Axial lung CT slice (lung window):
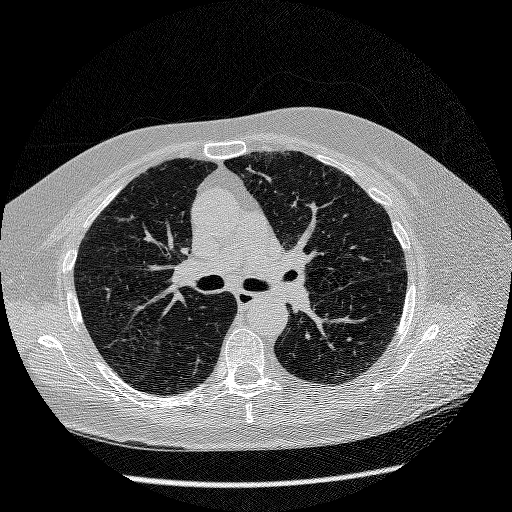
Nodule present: no